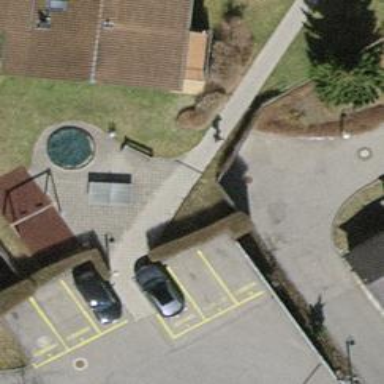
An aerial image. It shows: Parking aisle designated as service road.